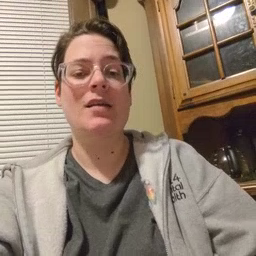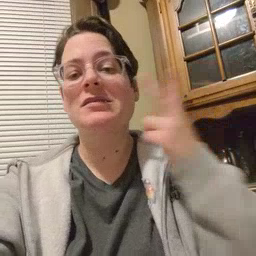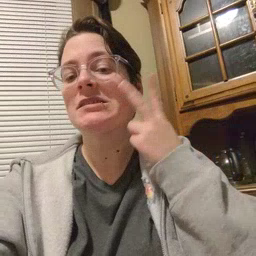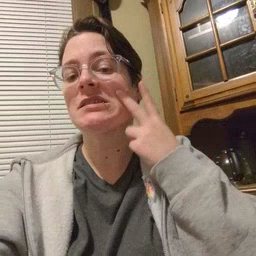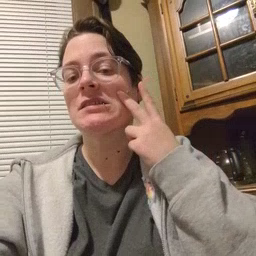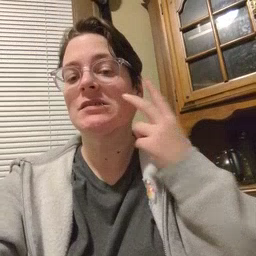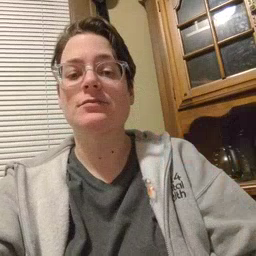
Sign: see